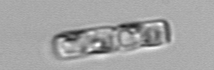
Label: Guinardia_delicatula